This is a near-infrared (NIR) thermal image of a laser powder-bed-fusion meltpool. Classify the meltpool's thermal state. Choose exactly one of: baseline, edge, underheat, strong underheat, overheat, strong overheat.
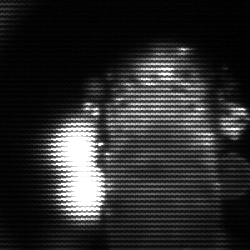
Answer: strong underheat